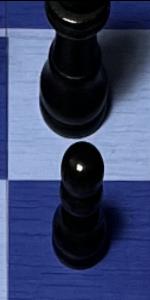
Label: Pawn_Black